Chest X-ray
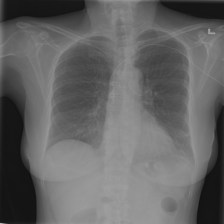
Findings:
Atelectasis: negative
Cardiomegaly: negative
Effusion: negative
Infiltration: negative
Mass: negative
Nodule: negative
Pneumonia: negative
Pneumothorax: negative
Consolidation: negative
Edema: negative
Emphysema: negative
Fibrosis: negative
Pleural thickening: negative
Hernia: negative